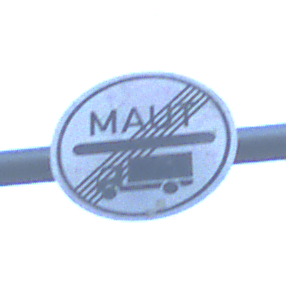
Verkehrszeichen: EndeMautpflicht
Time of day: SunriseSunset
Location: Outdoor (Urban)
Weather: PartlyCloudy
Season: NotSpecified
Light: Natural